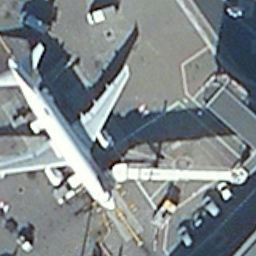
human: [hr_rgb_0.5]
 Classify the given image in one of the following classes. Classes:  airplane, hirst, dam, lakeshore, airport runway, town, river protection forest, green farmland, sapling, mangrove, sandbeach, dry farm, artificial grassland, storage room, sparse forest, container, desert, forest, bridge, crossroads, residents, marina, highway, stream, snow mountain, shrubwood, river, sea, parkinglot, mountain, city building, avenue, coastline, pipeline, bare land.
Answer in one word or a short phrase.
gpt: airplane